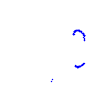
Particle: pion